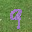
Label: 9